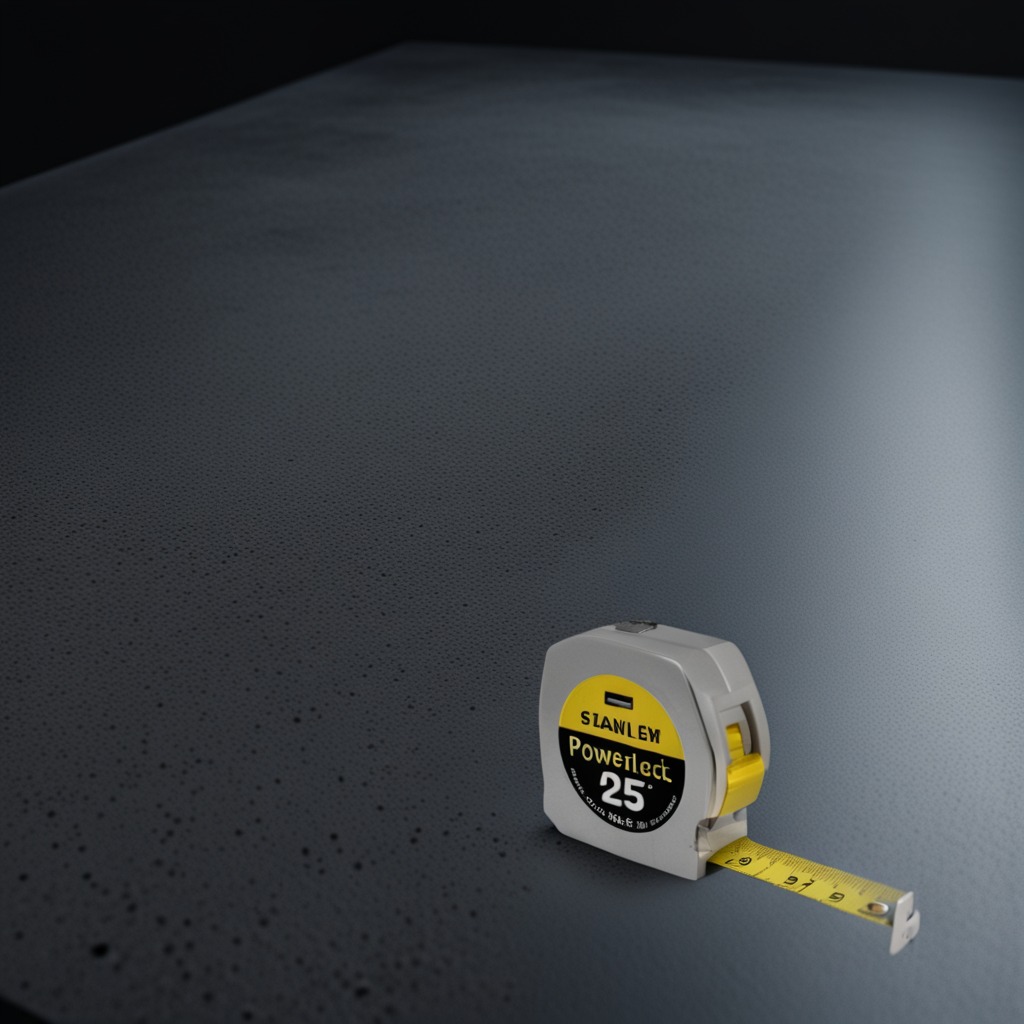
A measuring tape lies on the clean granite table inside a workshop at night.